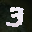
Label: 3